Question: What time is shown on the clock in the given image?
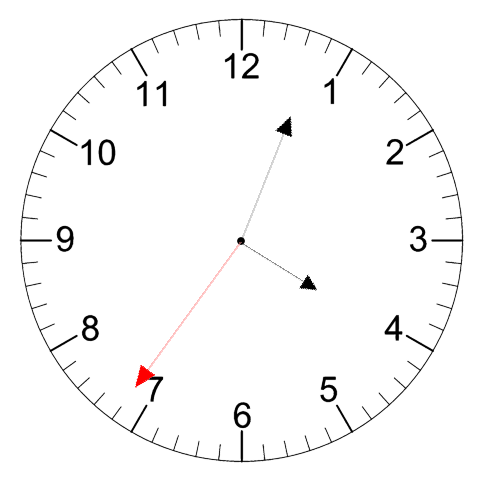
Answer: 04:03:36